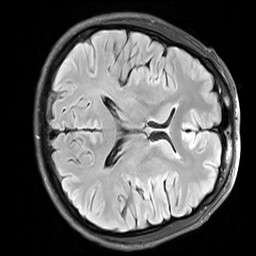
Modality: FLAIR
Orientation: axial
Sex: male
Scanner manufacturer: siemens
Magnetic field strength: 3 T
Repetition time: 10 s
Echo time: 0.09 s